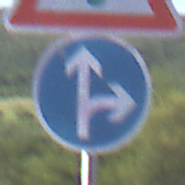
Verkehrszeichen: VorgeschriebeneFahrtrichtungGeradeausOderRechts
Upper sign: Lichtzeichenanlage
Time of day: MorningAfternoon
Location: Outdoor (RoadRail)
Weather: PartlyCloudy
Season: NotSpecified
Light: Natural